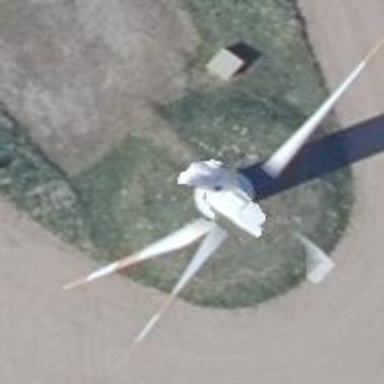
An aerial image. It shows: Wind turbine generating power.